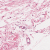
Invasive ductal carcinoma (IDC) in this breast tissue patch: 0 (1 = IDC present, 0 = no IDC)